Field crop: tomato
Growth stage: 1
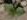
Species: solanum